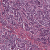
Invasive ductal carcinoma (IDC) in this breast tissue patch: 1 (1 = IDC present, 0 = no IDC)